Question: I have a requirement where I create radio buttons dynamically based upon JSON response. So far what I did works in Chrome and firefox, but gives 'Object doesn't support this property or method' on 'if(subItem[1].indexOf(",") >= 0)' line
My code
'''
$("#sList").live("change", function(){
var currentService=this.value;
var c1Svc=[];
var c2Svc=[];
if(absP.length==2)
{
$.each(compareServiceData,function(i,item){
if(currentService==item[0])
{
var configCount=0;
$.each(item[1],function(j,subItem){
var temp=subItem[1];
/*The JSON response contains List of Lists, so here if it contains a list it will be separated by "," so split it and store in a array, else directly store in a array*/
if(subItem[1].indexOf(",") >= 0)
{
var tList=temp.split(",");
$.each(tList,function(k,val){
if(configCount==0)
{
c1Svc.push(val);
}
else
{
c2Svc.push(val);
}
});
}
else
{
if(configCount==0)
{
c1Svc.push(subItem[1]);
}
else
{
c2Svc.push(subItem[1]);
}
}
configCount++;
});
}
});
if ($("#customServiceListing").length == 0)
{
$("#compareContent").append('<table id="customServiceListing" align="center" width="90%" class="csm-table" border="1"><tbody><tr><td><form id="c1Service"></form></td><td><form id="c2Service"></form></td></tr></tbody></table>');
}
else
{
$('#c1Service').empty();
$('#c2Service').empty();
}
}
else
{
$("#compareContent").append('<table align="center" width="90%" class="csm-table" border="1"><tbody><tr><td><form><select id="c1Service"></select></form></td><td><select id="c2Service"></select></td><td><select id="c3Service"></select></td></tr></tbody></table>');
}
/*adding service radios to config1*/
$.each(c1Svc,function(i,item){
$("#c1Service").append('<input type="radio" name="customConfig1ServiceNames" id="'+item+'" value="'+i+1+'"/>'+item);
});
if(c1Svc.length>1)
$("#c1Service").append('<br/>');
/*adding service radios to config2*/
$.each(c2Svc,function(i,item){
$("#c2Service").append('<input type="radio" name="customConfig2ServiceNames" id="'+item+'" value="'+i+1+'"/>'+item);
});
if(c2Svc.length>1)
$("#c2Service").append('<br/>');
});
'''
<URL> is a List of various function code not supported by IE8
What is the problem here, for every value it gives me '-1' I am using code given by Sudhir
'alert(subItem[1].indexOf(",")+", "+subItem[1]);'
Screenshot

Got it here, 'var temp=subItem[1].toString();' was the problem, converting it to String worked.
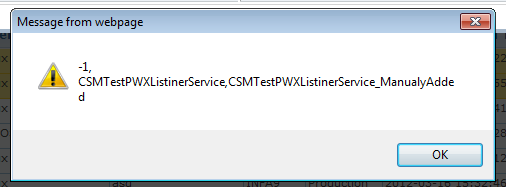
Answer: IE versions < 9 don't have 'indexOf', so you can add your own:
'''
if (!Array.prototype.indexOf) {
Array.prototype.indexOf = function (elt /*, from*/) {
var len = this.length >>> 0;
var from = Number(arguments[1]) || 0;
from = (from < 0) ? Math.ceil(from) : Math.floor(from);
if (from < 0) from += len;
for (; from < len; from++) {
if (from in this && this[from] === elt) return from;
}
return -1;
};
}
'''
---
'''
var subItem = [];
subItem[1]="CSMTestPWXListinerService,CSMTestPWXListinerService_ManualyAdded";
console.log(subItem[1].indexOf(","));
//returns 25
'''